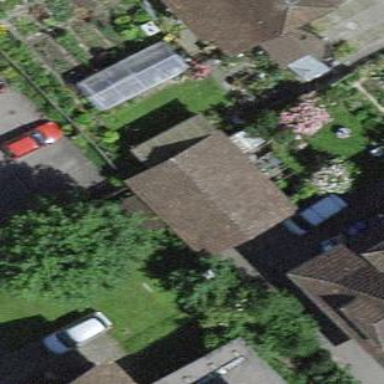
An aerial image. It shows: Garage.